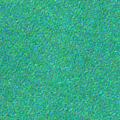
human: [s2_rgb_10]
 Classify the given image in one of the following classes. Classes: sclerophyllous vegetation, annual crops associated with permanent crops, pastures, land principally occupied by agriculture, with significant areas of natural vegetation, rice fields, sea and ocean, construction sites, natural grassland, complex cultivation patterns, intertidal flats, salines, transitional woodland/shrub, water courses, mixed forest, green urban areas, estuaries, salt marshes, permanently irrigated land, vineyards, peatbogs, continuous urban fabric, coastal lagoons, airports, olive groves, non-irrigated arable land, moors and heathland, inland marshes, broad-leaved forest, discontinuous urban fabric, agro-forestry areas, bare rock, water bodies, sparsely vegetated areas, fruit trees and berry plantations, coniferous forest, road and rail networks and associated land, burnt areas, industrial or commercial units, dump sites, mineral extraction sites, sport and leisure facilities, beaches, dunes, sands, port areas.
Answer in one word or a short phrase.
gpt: sea and ocean